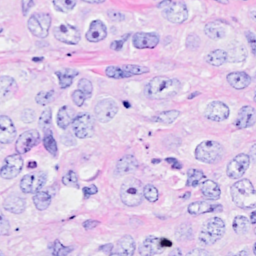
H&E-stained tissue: Breast